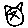
Label: cat